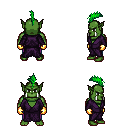
a pixel art fantasy rpg character, male body template, orc, green skin, purple robe, magenta pants, green mohawk hairstyle, gold gloves, four views (front, back, left, right), 2x2 character sprite sheet, small pixel art, hard edges, no anti-aliasing